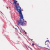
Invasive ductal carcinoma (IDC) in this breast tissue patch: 0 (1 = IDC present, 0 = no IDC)